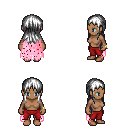
a pixel art fantasy rpg character, female body template, human, dark skin, pink tattered cape, red pants, white unkempt hairstyle, bracelets, four views (front, back, left, right), 2x2 character sprite sheet, small pixel art, hard edges, no anti-aliasing